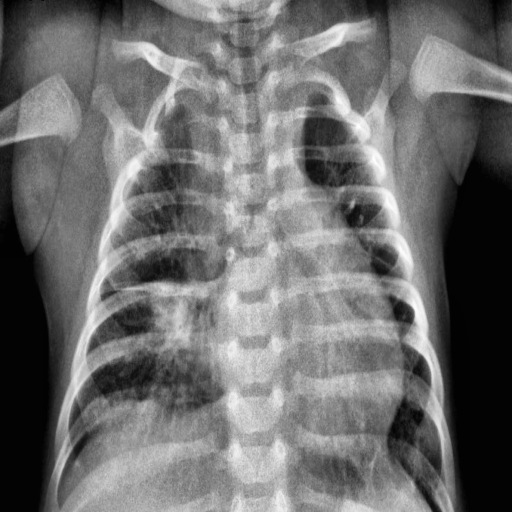
Finding: PNEUMONIA